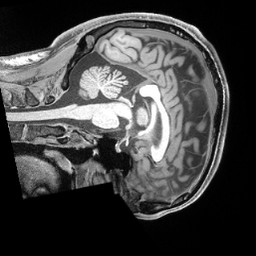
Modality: T1w
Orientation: sagittal
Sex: male
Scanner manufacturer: siemens
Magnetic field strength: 3 T
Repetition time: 2.4 s
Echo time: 0.00224 s